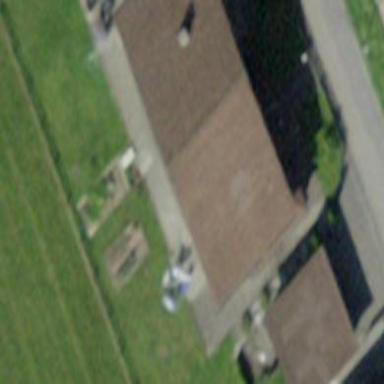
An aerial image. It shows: Semi-detached house with gabled roof.